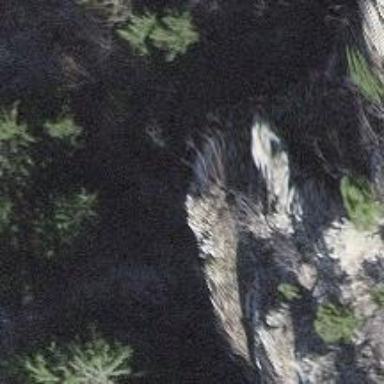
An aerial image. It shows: Cliff in nature.